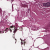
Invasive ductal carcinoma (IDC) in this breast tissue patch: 0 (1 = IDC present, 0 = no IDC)